Interaction volume radius: 5 \u00c5
Interaction volume height: 15 \u00c5
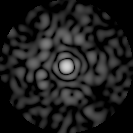
Disorder parameter: 0.865